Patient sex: F
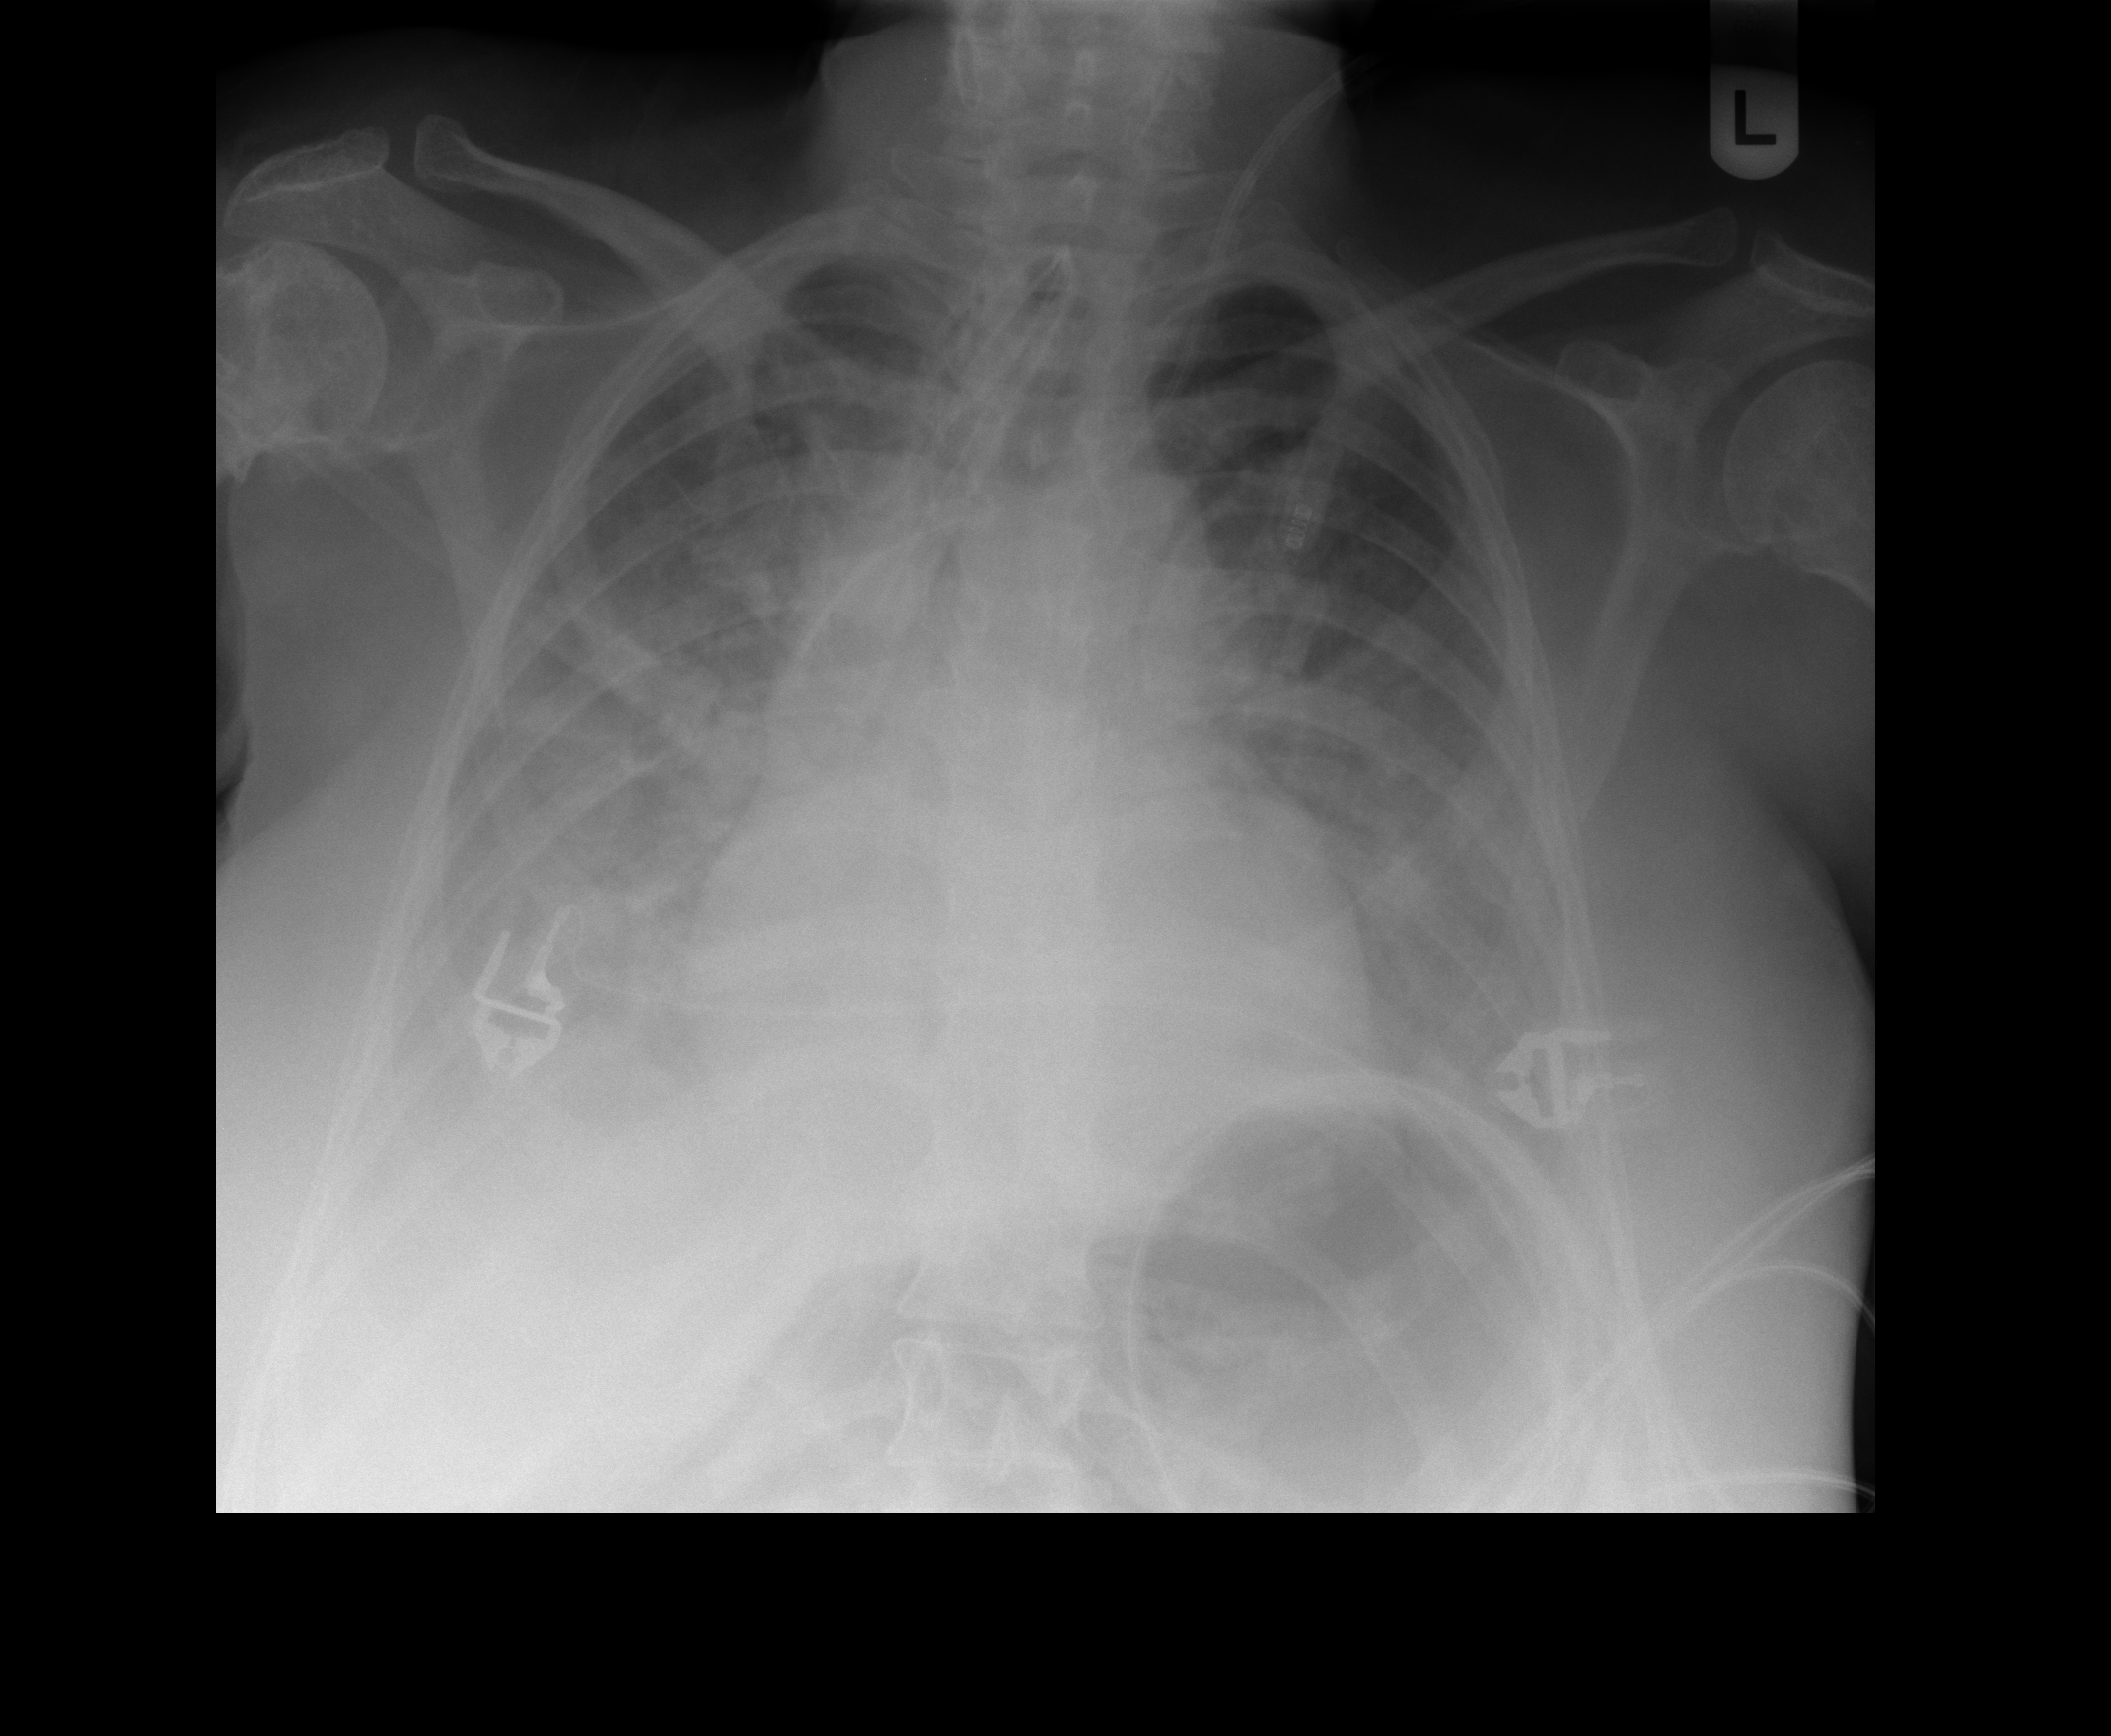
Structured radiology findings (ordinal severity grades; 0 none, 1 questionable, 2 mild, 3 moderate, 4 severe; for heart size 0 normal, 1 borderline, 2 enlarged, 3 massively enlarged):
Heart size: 3
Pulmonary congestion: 3
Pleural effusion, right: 2
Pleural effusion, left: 2
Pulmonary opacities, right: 3
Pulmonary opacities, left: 2
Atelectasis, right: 3
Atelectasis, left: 2